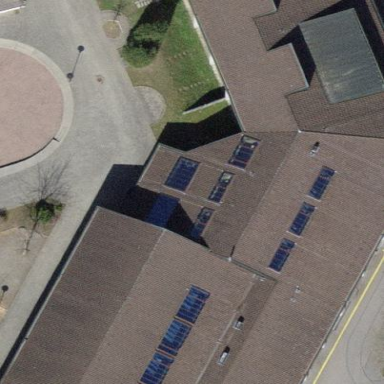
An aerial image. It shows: School building.